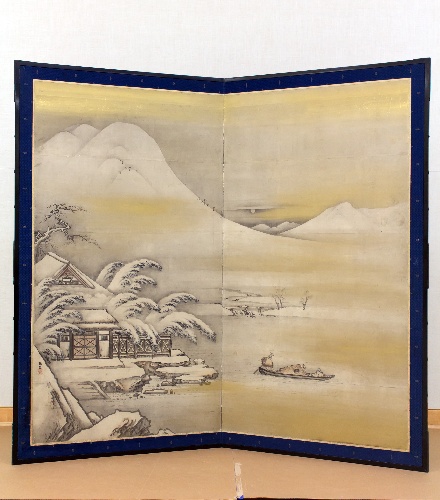
Title: 狩野山雪筆　王子猷訪戴安道図|Wang Ziyou Visiting Dai Andao on a Snowy Evening (Ō Shiyū hō Tai Andō zu)
Artist: Kano Sansetsu
Artist bio: Japanese, 1590–1651
Date: mid-17th century
Object type: Two-panel folding screen
Classification: Paintings
Medium: Two-panel folding screen; ink and gold on paper
Culture: Japan
Period: Edo period (1615–1868)
Dimensions: Image: 61 3/16 × 67 11/16 in. (155.4 × 172 cm)
Overall with mounting: 67 1/2 × 74 7/16 in. (171.5 × 189 cm)
Department: Asian Art
Credit line: Mary and Cheney Cowles Collection, Gift of Mary and Cheney Cowles, 2019
Accession year: 2019
Repository: Metropolitan Museum of Art, New York, NY